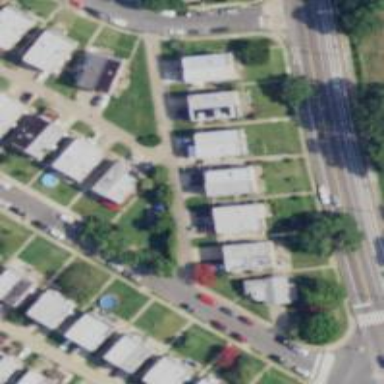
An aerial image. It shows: Alley classified as service road.